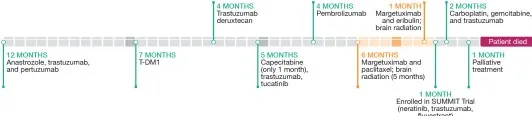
Case 3.
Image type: chart (chart)